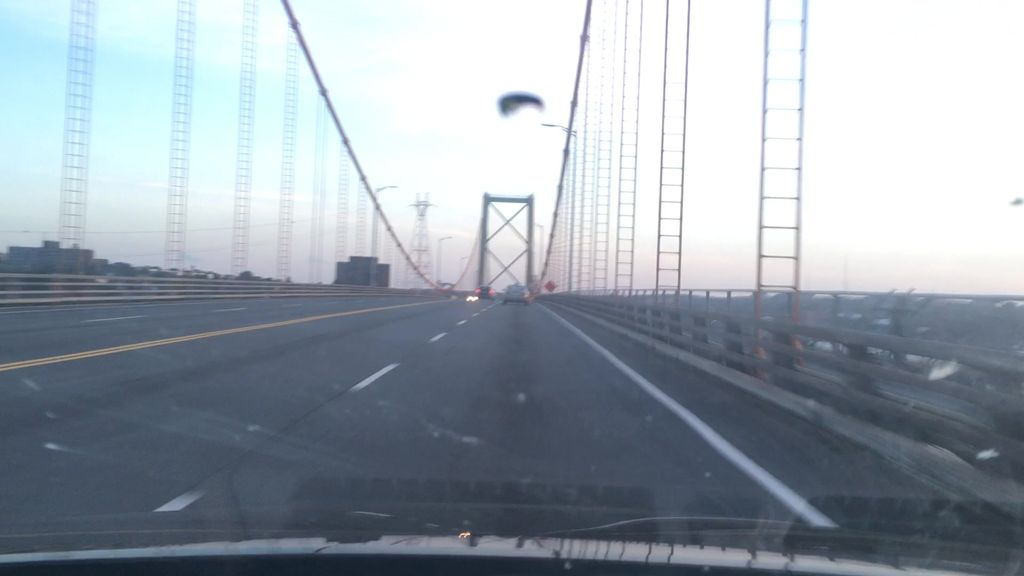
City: halifax